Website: macys
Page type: billing-address
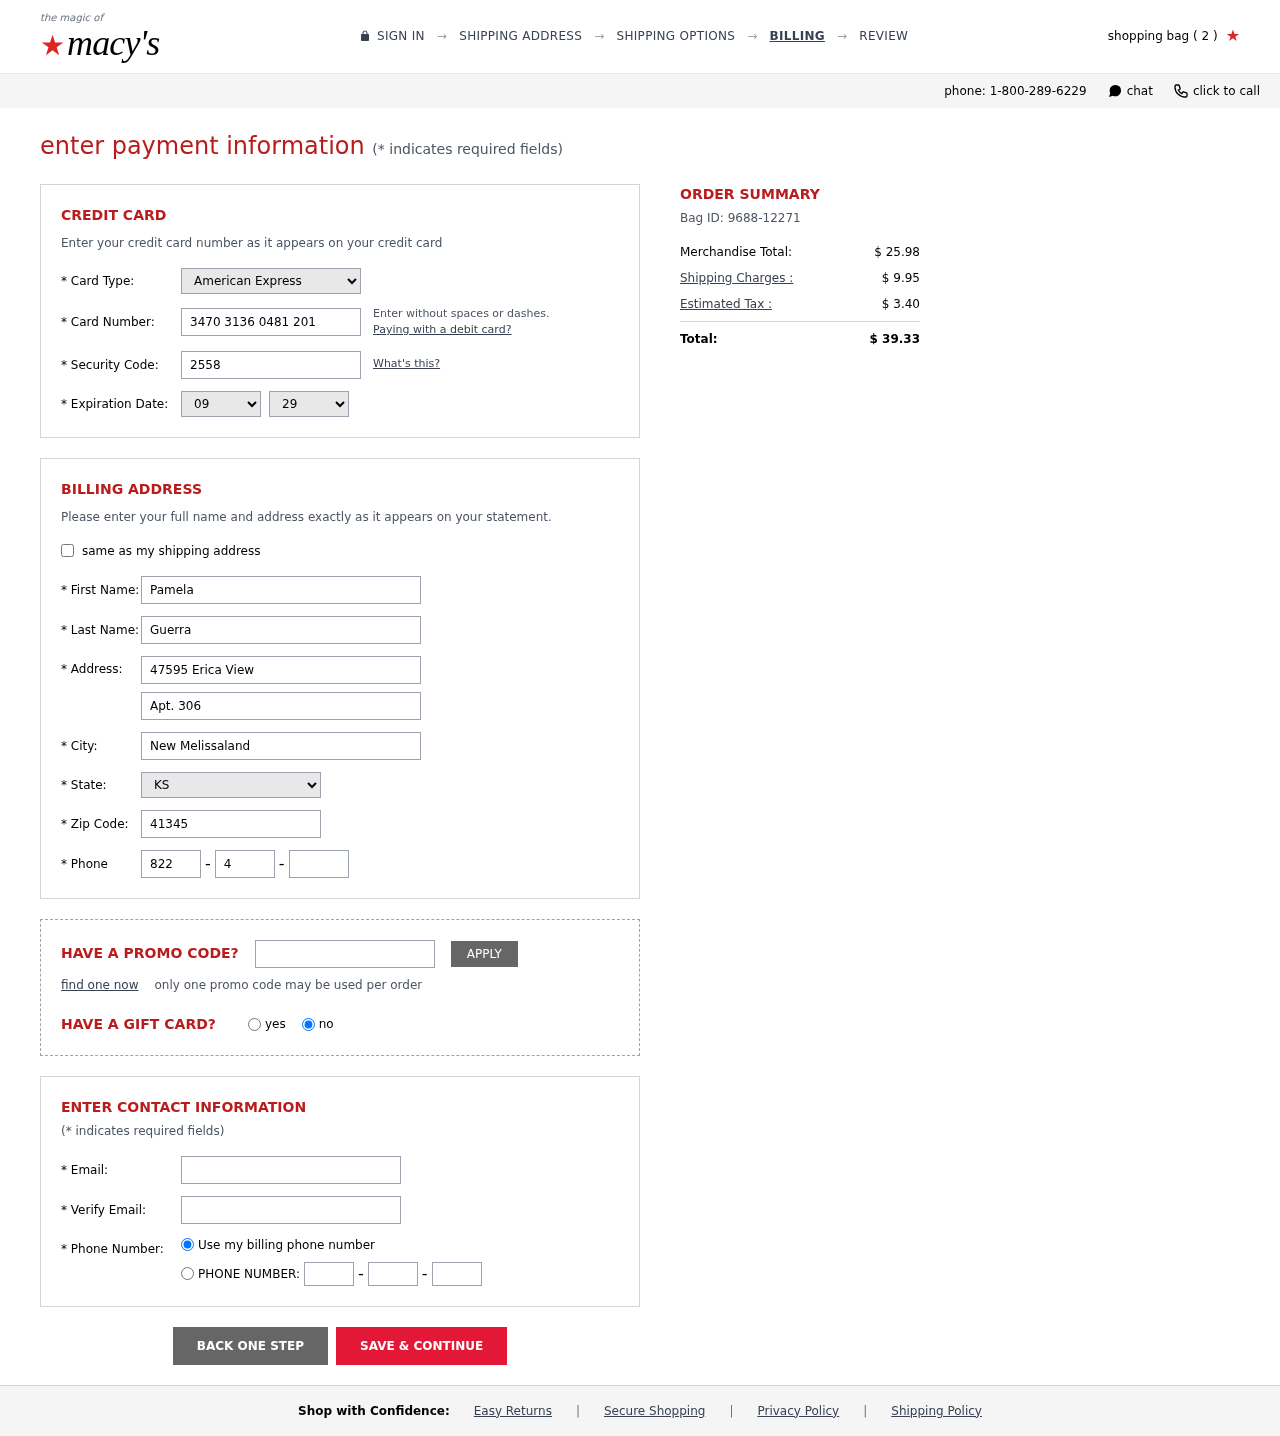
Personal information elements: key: PII_CARD_CVV
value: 2558
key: PII_CARD_EXPIRY_MONTH
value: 09
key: PII_CARD_EXPIRY_YEAR
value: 29
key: PII_CARD_NUMBER
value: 3470 3136 0481 201
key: PII_CARD_TYPE
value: American Express
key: PII_CITY
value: New Melissaland
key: PII_EMAIL
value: pamela.guerra@yahoo.com
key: PII_FIRSTNAME
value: Pamela
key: PII_LASTNAME
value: Guerra
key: PII_PHONE_AREA
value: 822
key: PII_PHONE_PREFIX
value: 461
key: PII_PHONE_SUFFIX
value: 5258
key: PII_POSTCODE
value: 41345
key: PII_STATE_ABBR
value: KS
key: PII_STREET
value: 47595 Erica View
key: PII_STREET2
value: Apt. 306
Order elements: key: ORDER_NUM_ITEMS
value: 2
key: ORDER_ID
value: Bag ID: 9688-12271
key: ORDER_SUBTOTAL
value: $ 25.98
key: ORDER_SHIPPING_COST
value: $ 9.95
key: ORDER_TAX
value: $ 3.40
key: ORDER_TOTAL
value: $ 39.33